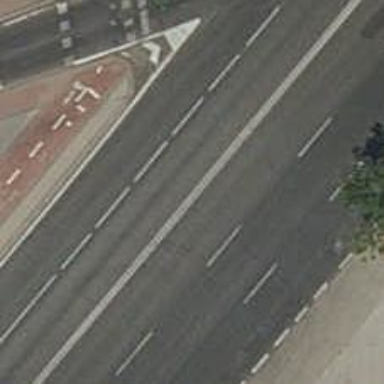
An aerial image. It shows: Tertiary road.